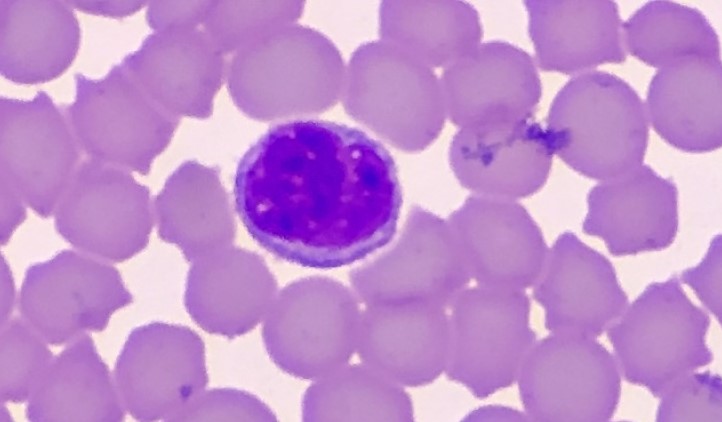
White blood cell type: Lymphocyte